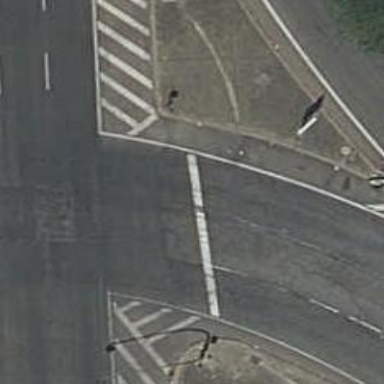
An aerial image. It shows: Road with traffic signals.